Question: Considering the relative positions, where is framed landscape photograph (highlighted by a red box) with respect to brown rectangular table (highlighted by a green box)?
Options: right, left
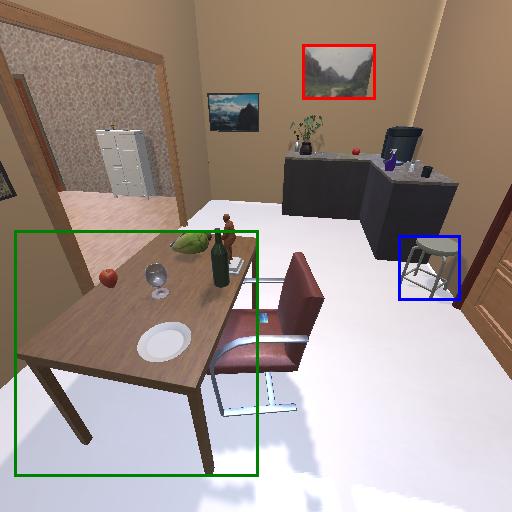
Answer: right